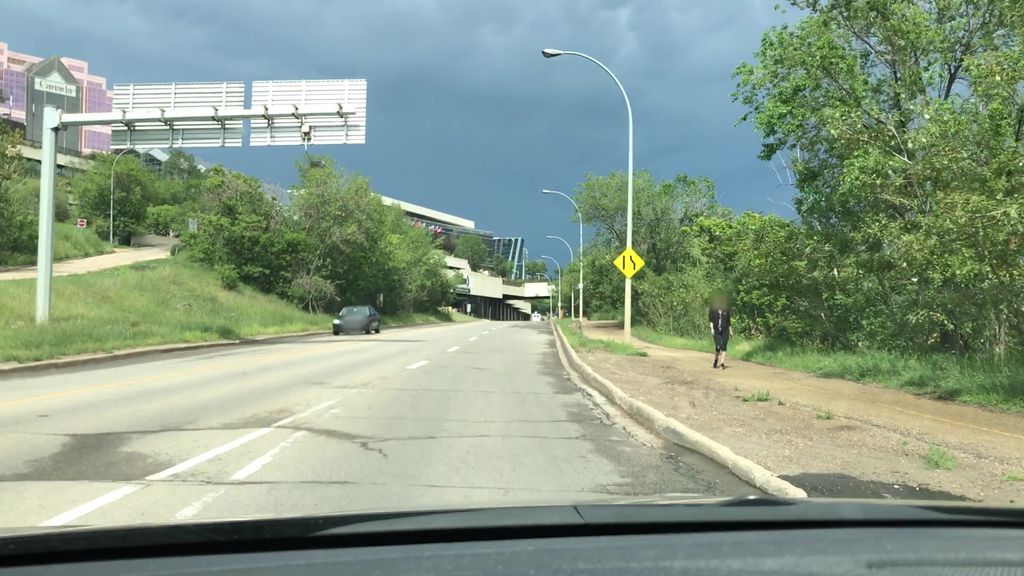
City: edmonton